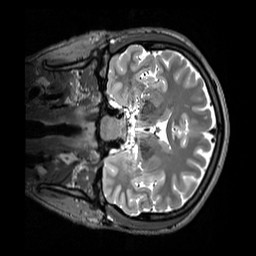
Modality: T2w
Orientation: coronal
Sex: male
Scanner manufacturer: siemens
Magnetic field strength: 3 T
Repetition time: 3.2 s
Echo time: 0.409 s